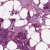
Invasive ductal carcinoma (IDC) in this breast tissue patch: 1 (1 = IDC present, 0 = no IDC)